Field crop: maize
Growth stage: 2
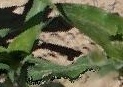
Species: maize